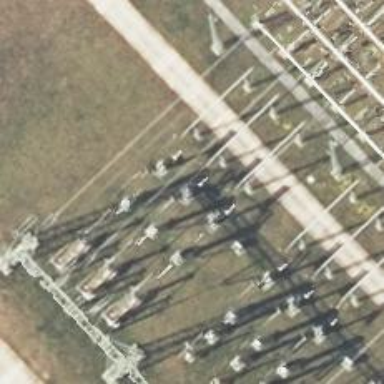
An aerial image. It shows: Power line with 3 cables in bay configuration.